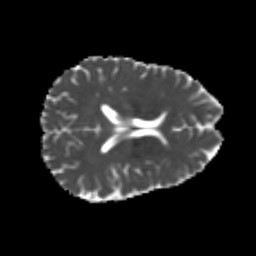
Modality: MD
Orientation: axial
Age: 22
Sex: female
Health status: healthy
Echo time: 0.074 s